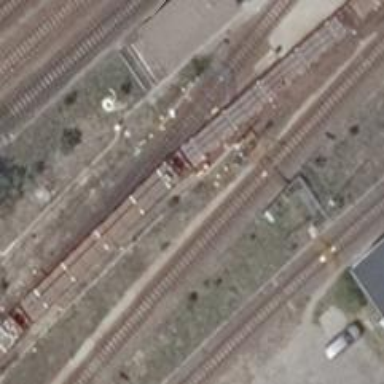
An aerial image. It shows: Rail yard with electrified contact lines for railway operations.